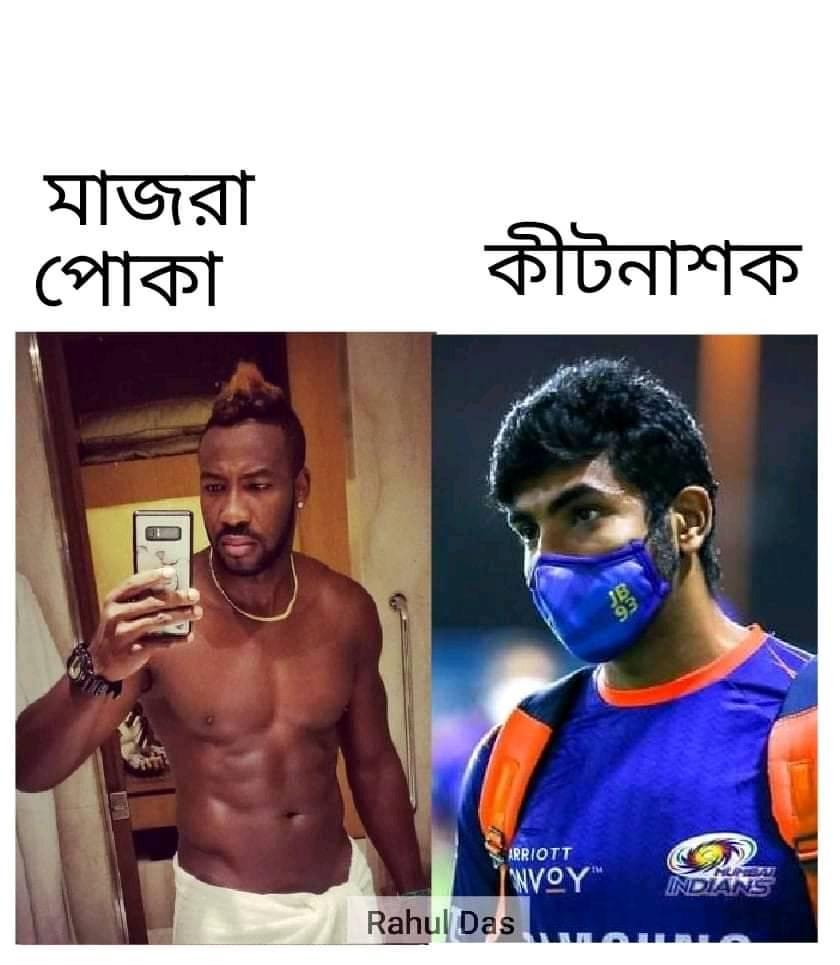
Caption: মাজরা পোকা     কীটনাশক
Label: hate